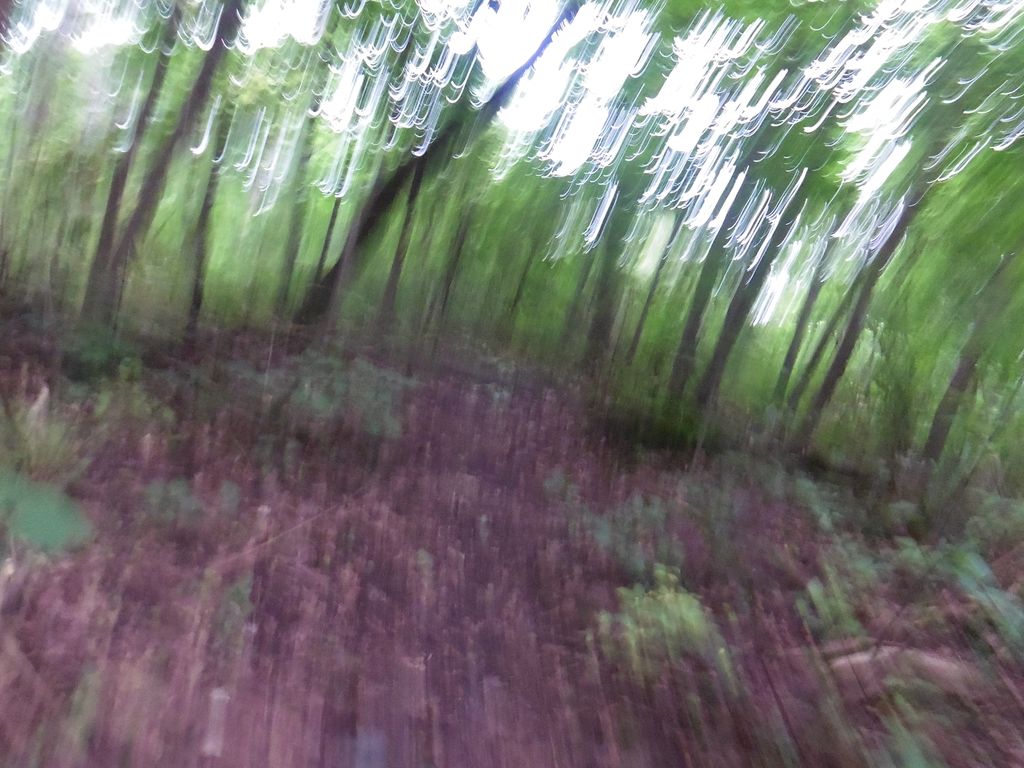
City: ottawa-gatineau